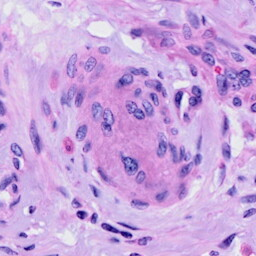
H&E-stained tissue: Cervix